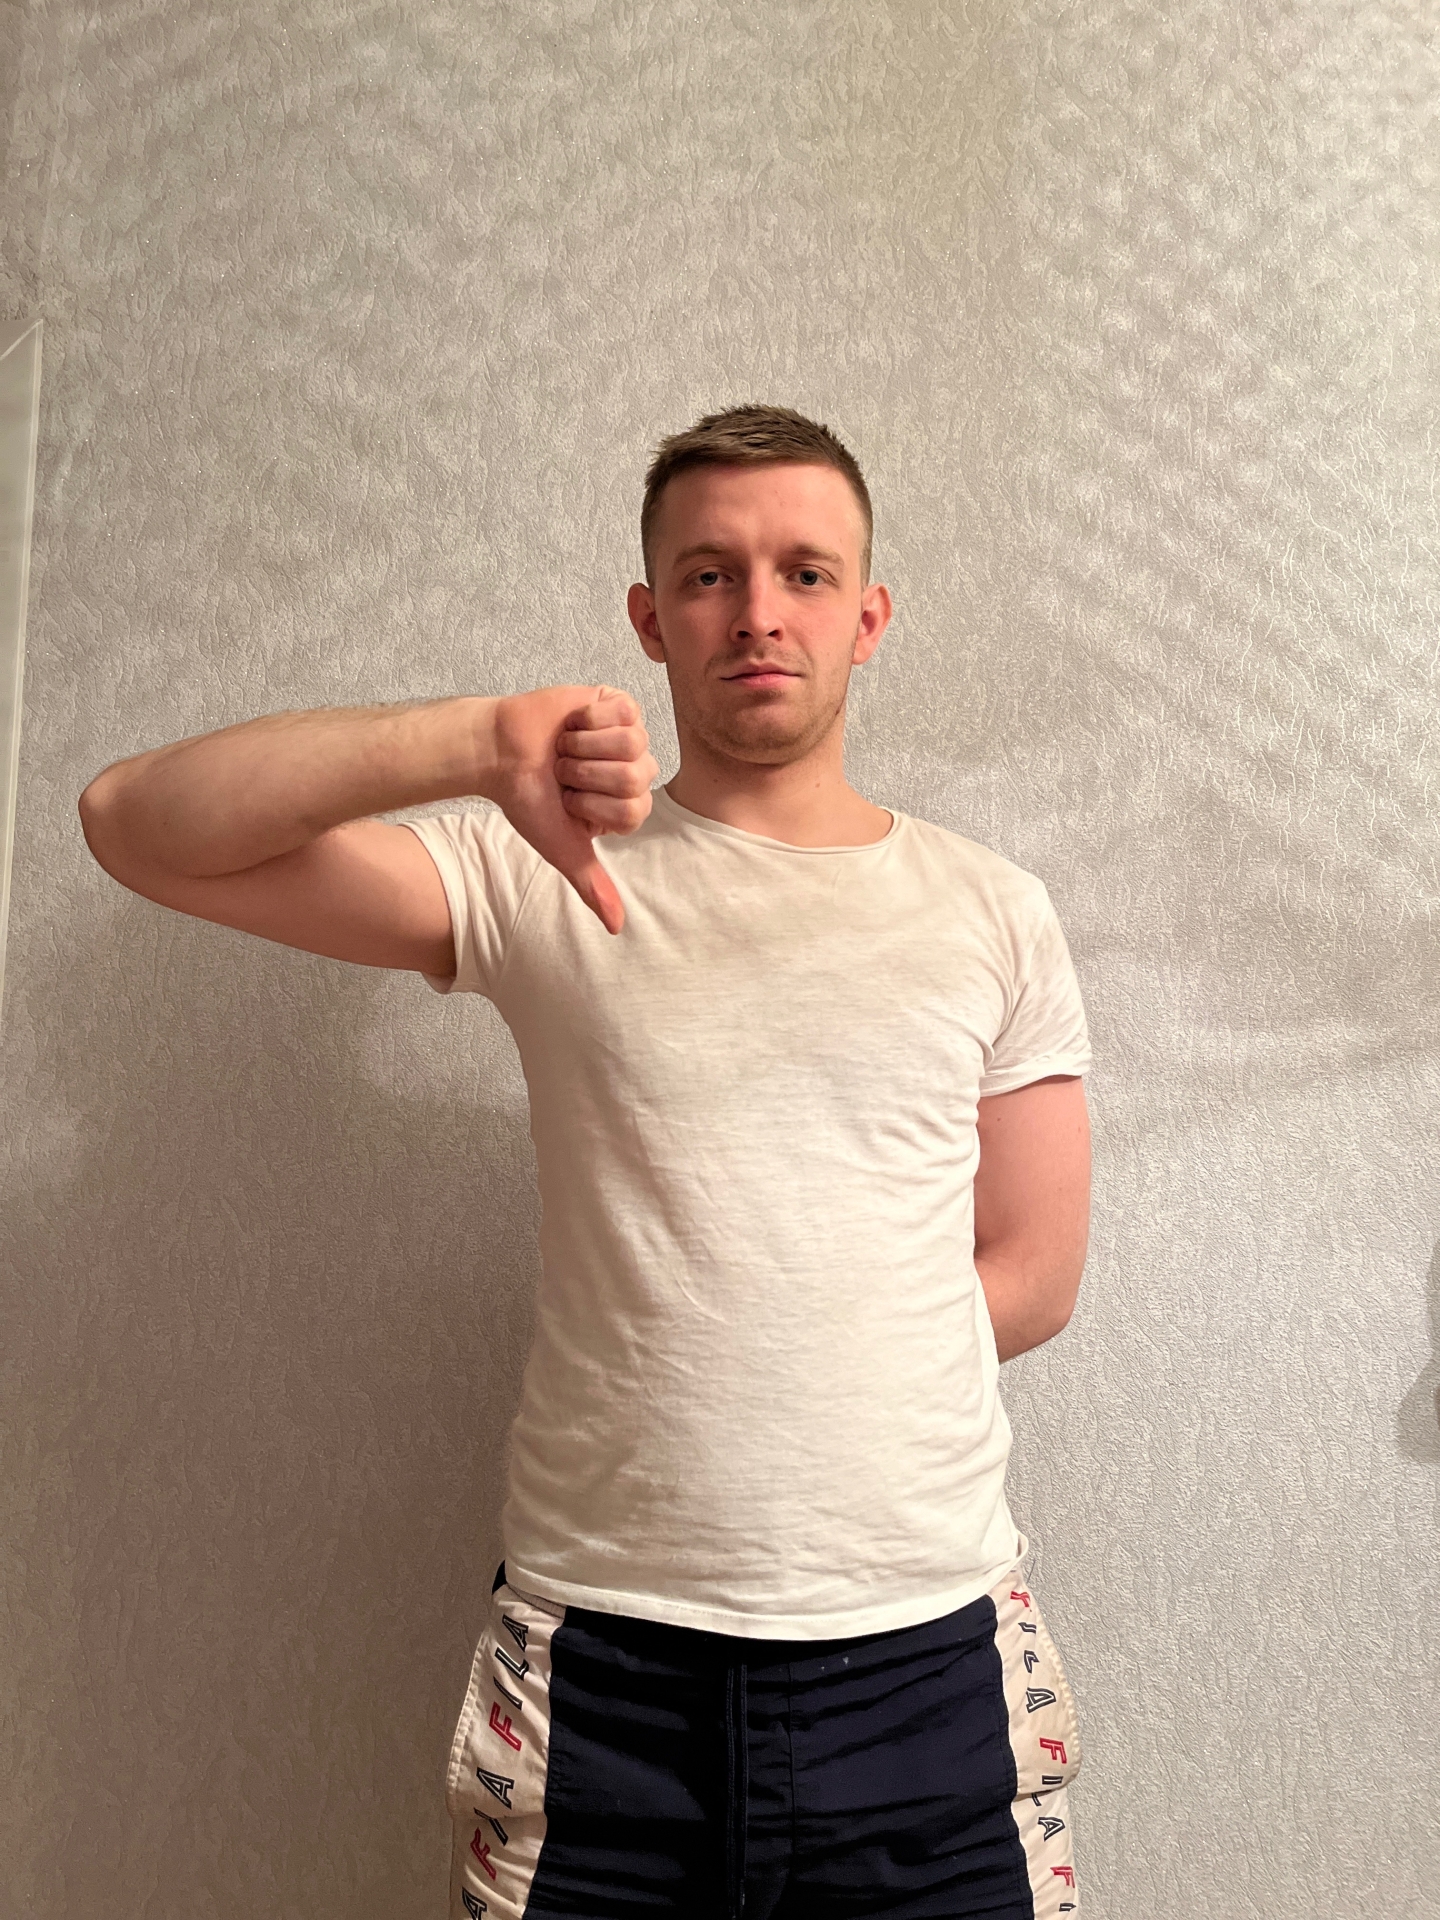
Label: clear